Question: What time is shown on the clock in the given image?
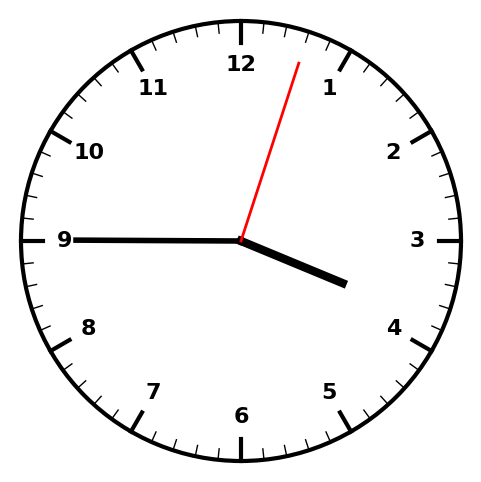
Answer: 03:45:03